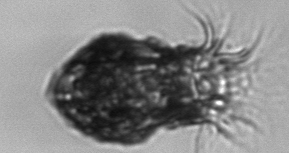
Label: Stenosemella_pacifica